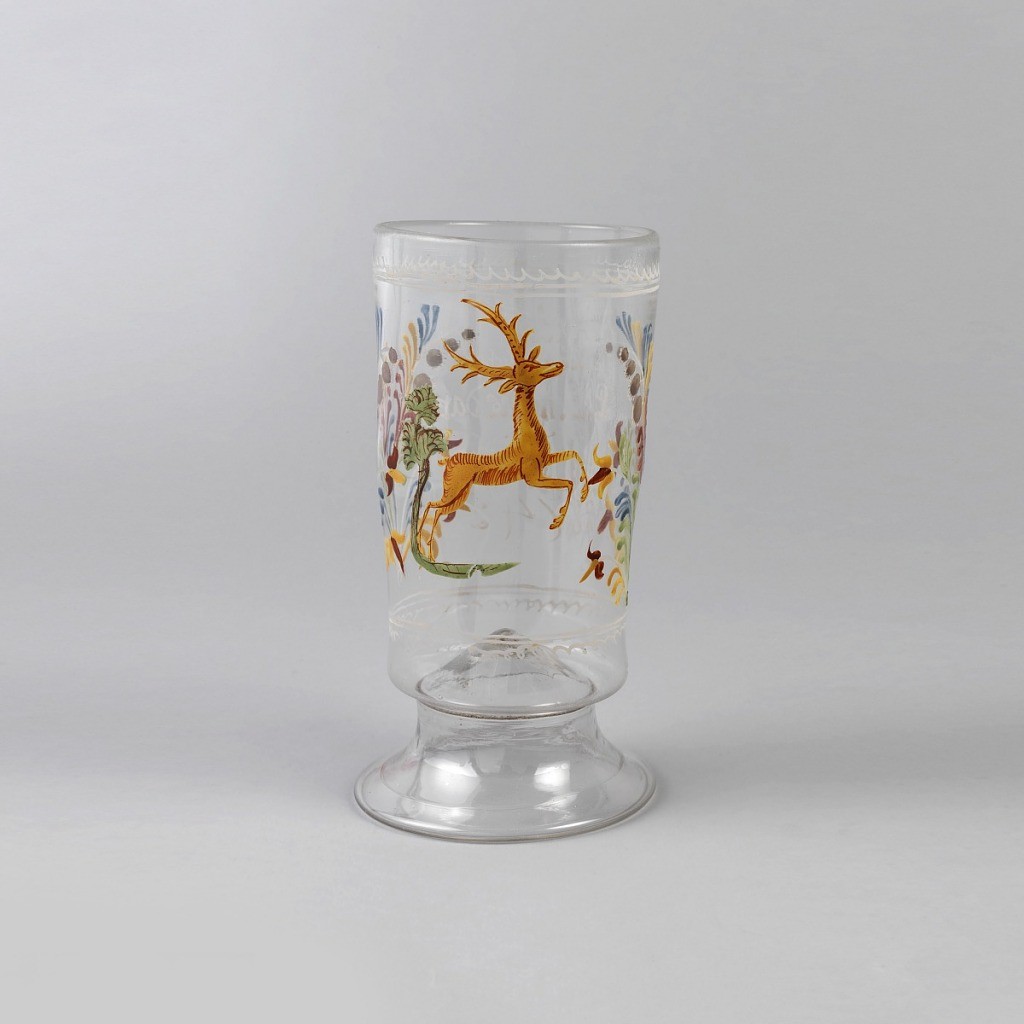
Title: Beaker
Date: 18th century
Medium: Glass
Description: Large clear glass beaker with painted decoration of a stag.